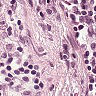
Metastatic tissue present: no